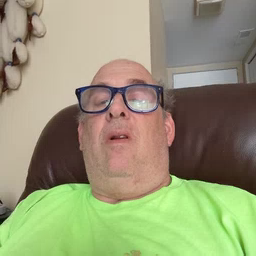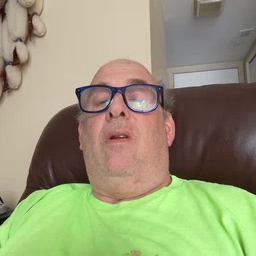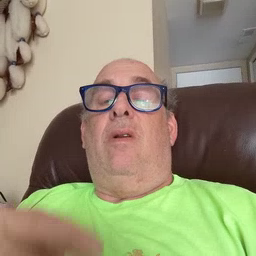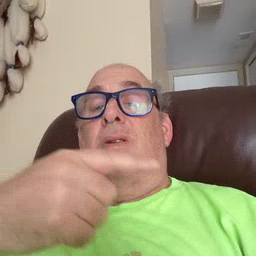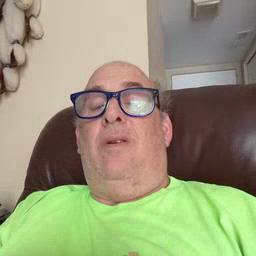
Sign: hesheit